Question: I am not getting any plot when i am using matplotlib in ipython.here is the code:
'''
%matplotlib inline
import matplotlib.pyplot as plt
sns.set() # use Seaborn styles
births.pivot_table('births', index='year', columns='gender', aggfunc='sum').plot()
plt.ylabel('total births per year');
'''
and i am getting an output as :
'''
<Figure size 432x288 with 1 Axes>
'''
this is the output i am getting while running the code:

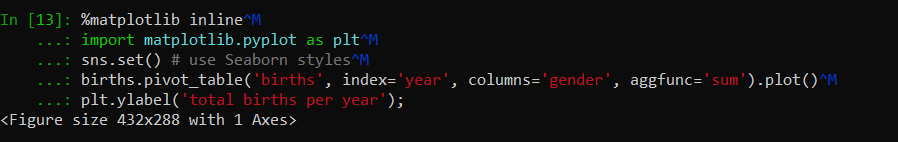
Answer: I am getting the answer when i use %matplotlib at the starting of the code.Some how this works for me.<URL>